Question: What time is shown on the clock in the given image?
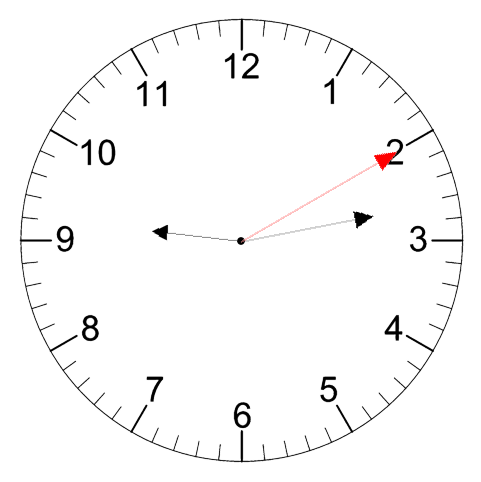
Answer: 09:13:10